Question: This code works fine:
'''
NSString *titleForMail =[NSString stringWithFormat:@"text %@",_infoTFProduct.text];
[mailCont setSubject:titleForMail];
'''
While this code gives me the error above.
'''
[mailCont setSubject:@"yo! %@", _infoTFProduct.text];
'''
I'd love to know why.

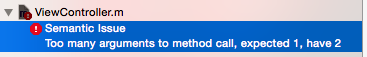
Answer: Because, well, '[mailCont setSubject:@"yo! %@", _infoTFProduct.text];' clearly has 2 arguments? In fact, the comma is what signifies the end of the first argument and the start of the second.
That syntax is not universal for interpolating strings. 'stringWithFormat:' and 'NSLog' I believe are the only cases that can handle this argument format.
So very few methods that accept strings will also accept strings with interpolation arguments. If you want to interpolate values into a string and use that anywhere you can use a string, you must use '[NSString stringWithFormat:]' first.